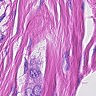
Metastatic tissue present: yes